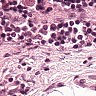
Metastatic tissue present: no